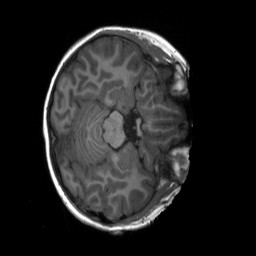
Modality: T1w
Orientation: axial
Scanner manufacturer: siemens
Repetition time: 2.3 s
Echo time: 0.00229 s